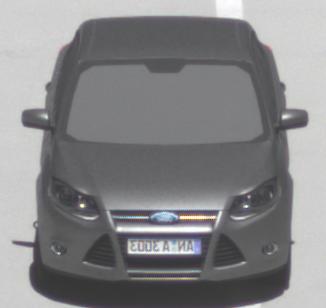
Make: Ford
Model: Focus 1.6 Ti-VCT
Detailed model: Focus (III)
Model produced from: 2011/09
Model produced until: 2014/09
Doors: 5
Color: gray
Road condition: dry road
Daytime: midday
Contrast: high contrast